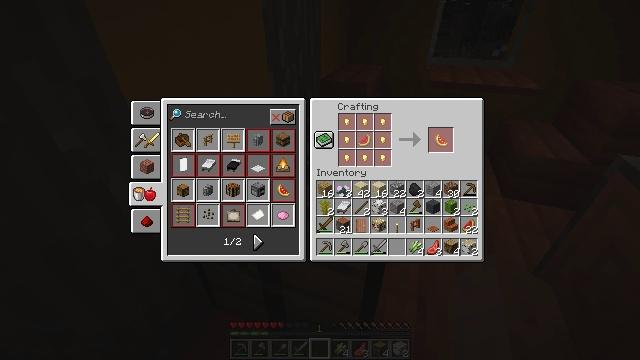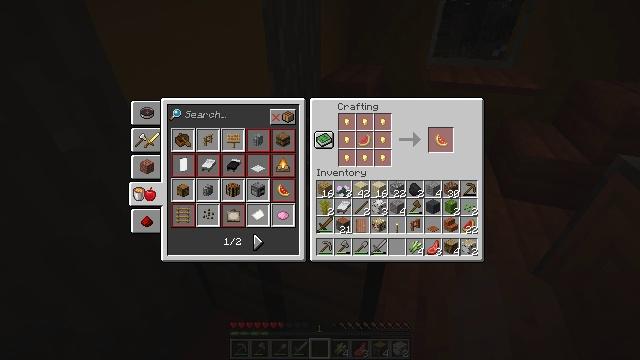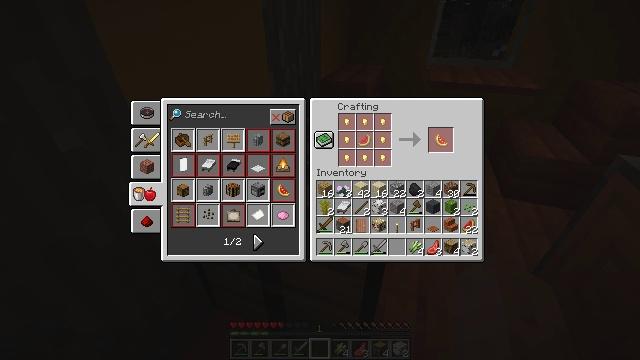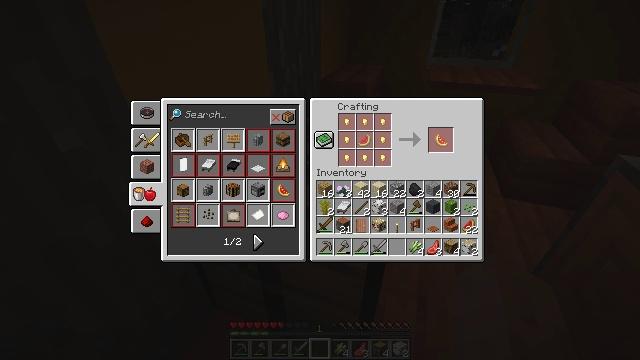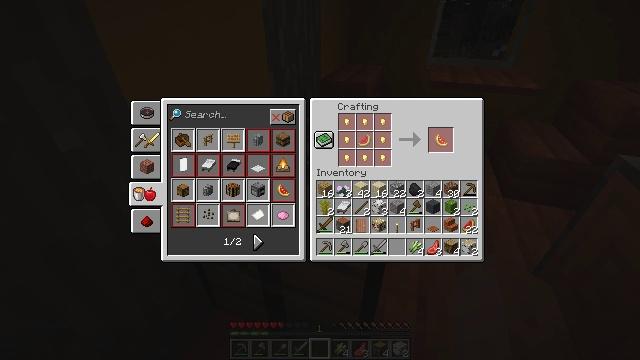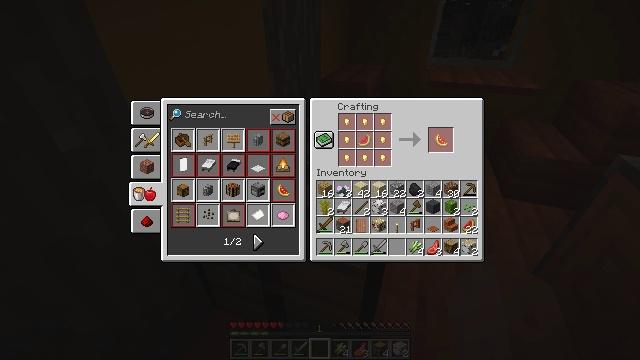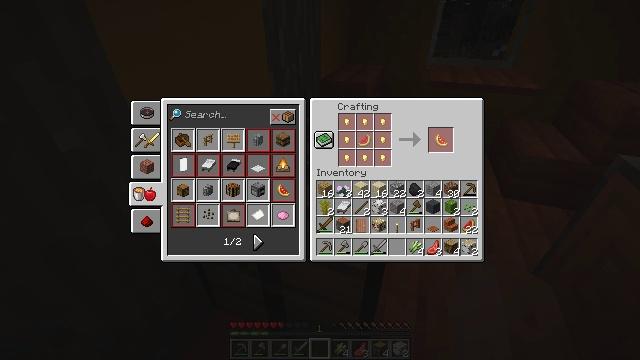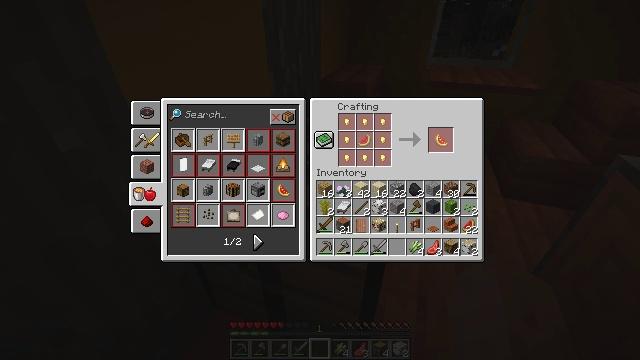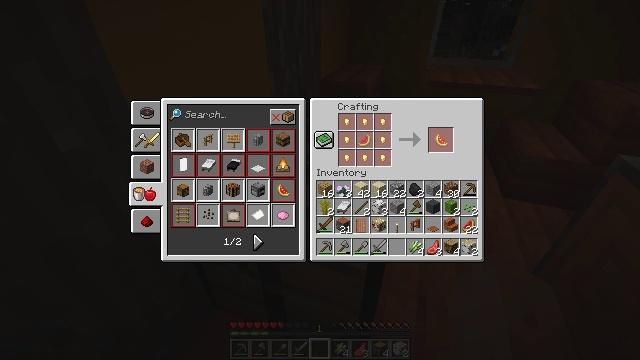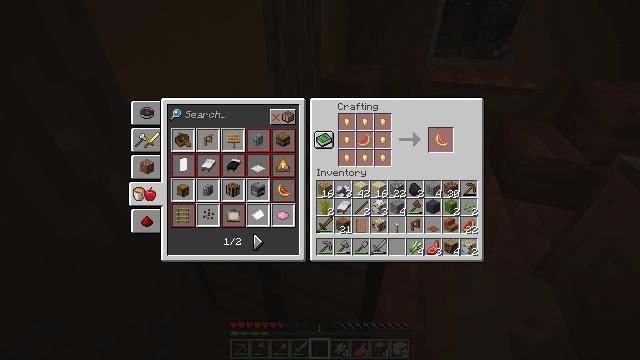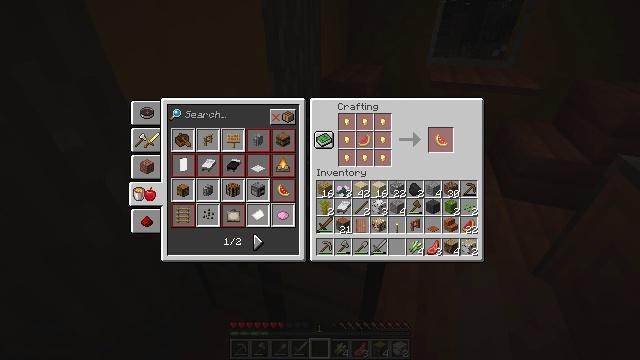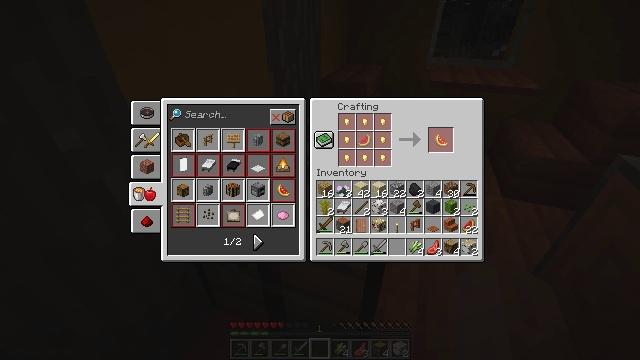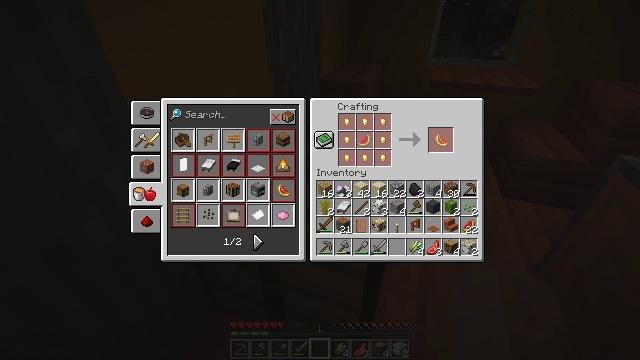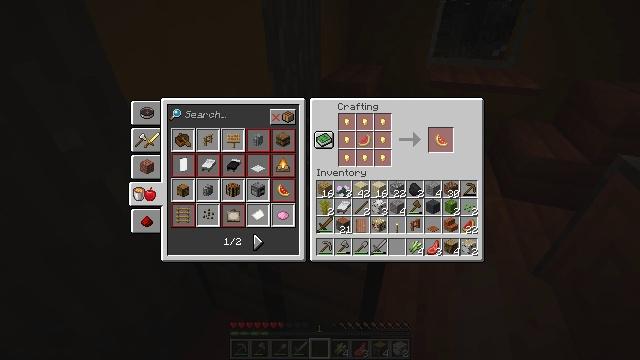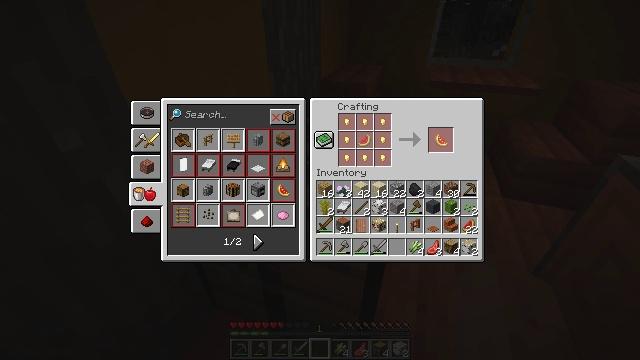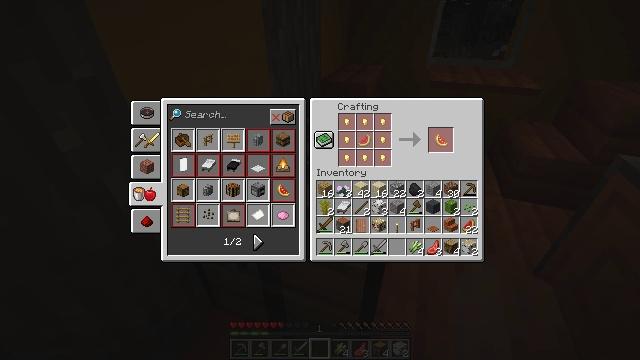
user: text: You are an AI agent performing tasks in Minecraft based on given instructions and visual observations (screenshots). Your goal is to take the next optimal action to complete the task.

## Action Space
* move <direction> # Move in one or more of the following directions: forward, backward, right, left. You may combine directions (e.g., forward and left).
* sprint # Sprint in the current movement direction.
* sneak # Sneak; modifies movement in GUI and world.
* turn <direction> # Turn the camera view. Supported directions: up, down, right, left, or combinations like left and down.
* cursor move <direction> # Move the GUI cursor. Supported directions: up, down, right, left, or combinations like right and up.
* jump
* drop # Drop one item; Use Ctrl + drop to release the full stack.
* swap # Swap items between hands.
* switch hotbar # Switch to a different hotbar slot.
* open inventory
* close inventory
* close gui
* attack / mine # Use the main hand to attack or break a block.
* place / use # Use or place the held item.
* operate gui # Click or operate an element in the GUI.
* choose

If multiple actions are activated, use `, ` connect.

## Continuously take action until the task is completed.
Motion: motion action
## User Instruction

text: Get the acacia pressure plate back into the inventory.
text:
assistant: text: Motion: cursor move up
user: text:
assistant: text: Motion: no_op
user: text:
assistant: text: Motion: no_op
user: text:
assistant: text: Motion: no_op
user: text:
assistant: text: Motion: no_op
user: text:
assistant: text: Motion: no_op
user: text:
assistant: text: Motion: no_op
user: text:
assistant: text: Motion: no_op
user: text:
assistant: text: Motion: no_op
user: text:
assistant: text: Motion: no_op
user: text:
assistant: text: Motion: no_op
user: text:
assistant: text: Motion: no_op
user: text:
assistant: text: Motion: no_op
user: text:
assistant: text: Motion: no_op
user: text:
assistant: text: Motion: no_op
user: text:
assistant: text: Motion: no_op
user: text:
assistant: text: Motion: no_op
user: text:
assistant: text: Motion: no_op
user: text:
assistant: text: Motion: cursor move right
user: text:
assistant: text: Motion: cursor move right
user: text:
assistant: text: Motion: cursor move right
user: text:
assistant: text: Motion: cursor move right
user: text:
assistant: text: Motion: cursor move right
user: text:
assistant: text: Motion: cursor move right
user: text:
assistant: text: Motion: no_op
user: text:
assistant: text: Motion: no_op
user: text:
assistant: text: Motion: no_op
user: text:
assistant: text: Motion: no_op
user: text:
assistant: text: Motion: no_op
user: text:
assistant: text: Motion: no_op